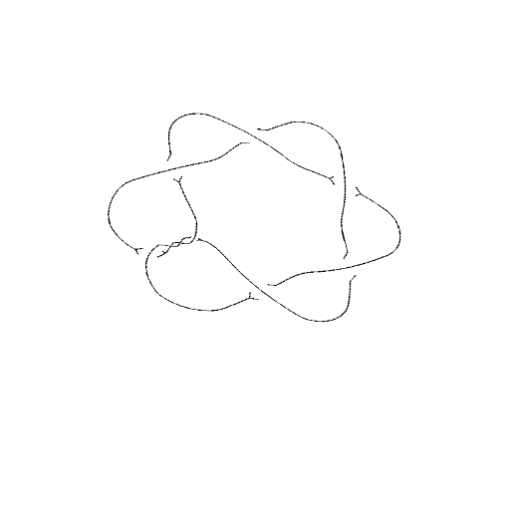
Crossing number: 9